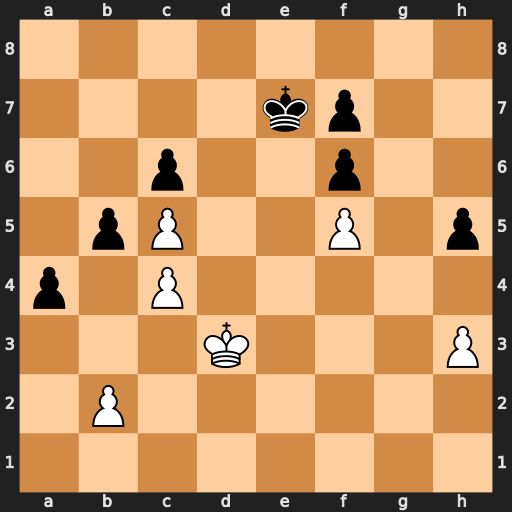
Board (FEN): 8/4kp2/2p2p2/1pP2P1p/p1P5/3K3P/1P6/8
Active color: w
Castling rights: -
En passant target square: -
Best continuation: cxb5 cxb5 Kc3 Kd7 Kb4 Kc6 h4 Kd5 Kxb5